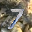
Label: 7